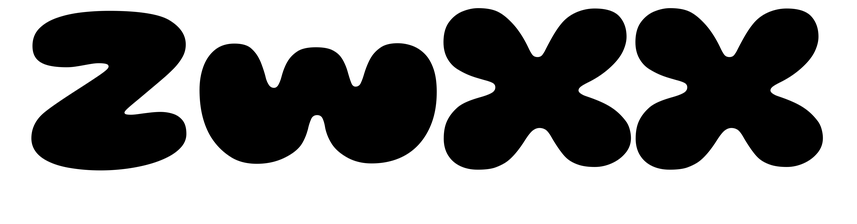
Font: Gluten_Black